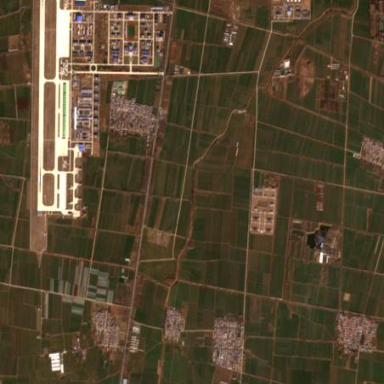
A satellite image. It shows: Military airfield located within larger aerodrome area.